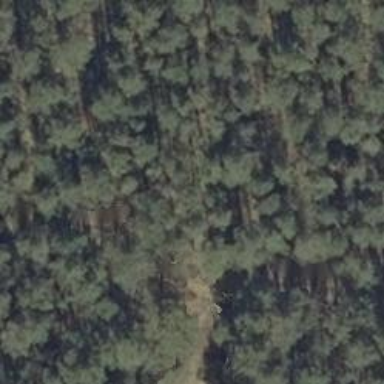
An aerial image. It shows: Shelter that serves as hunting stand.